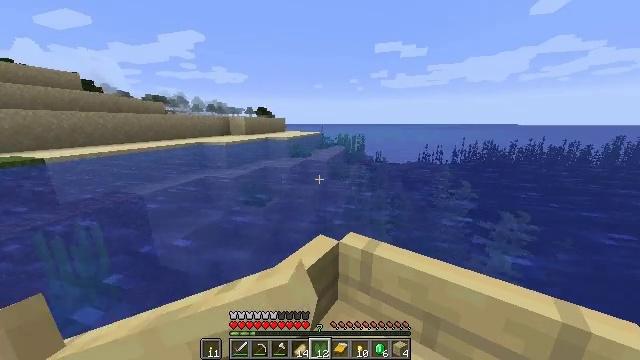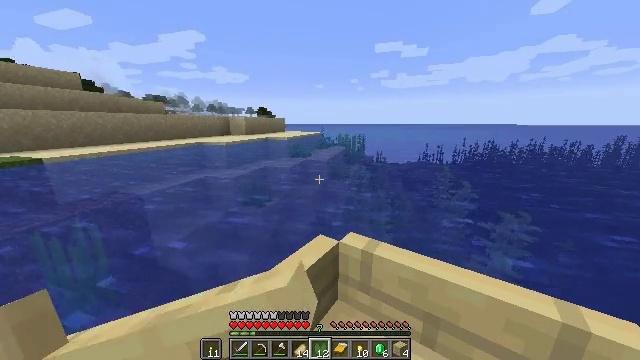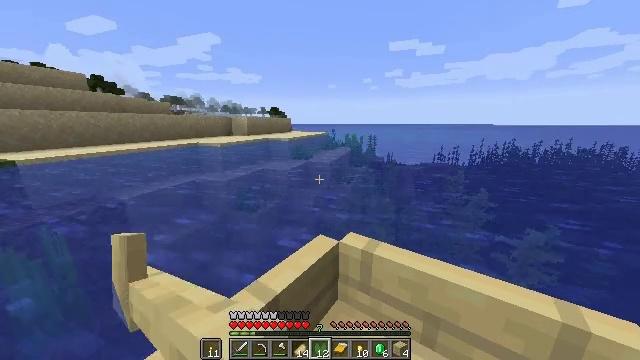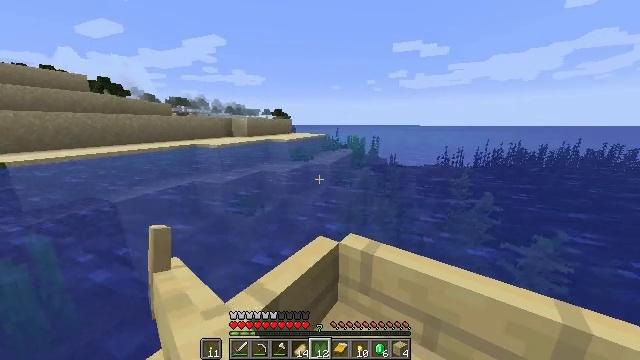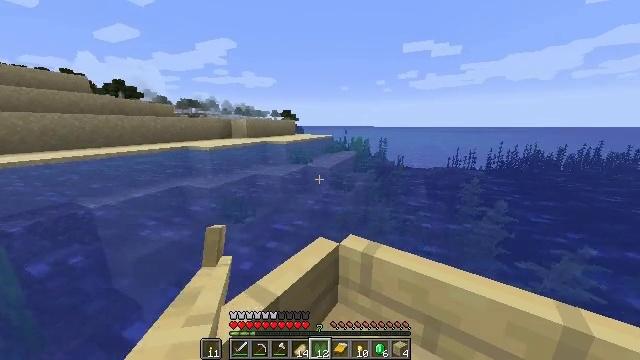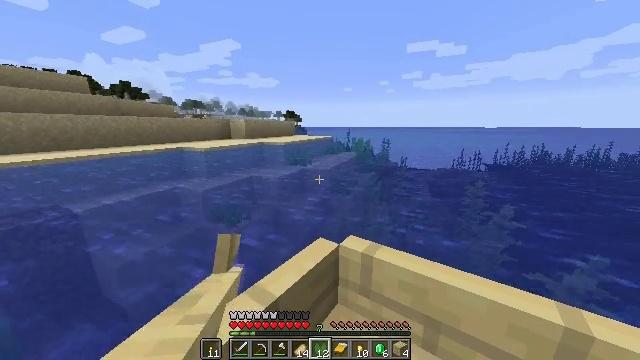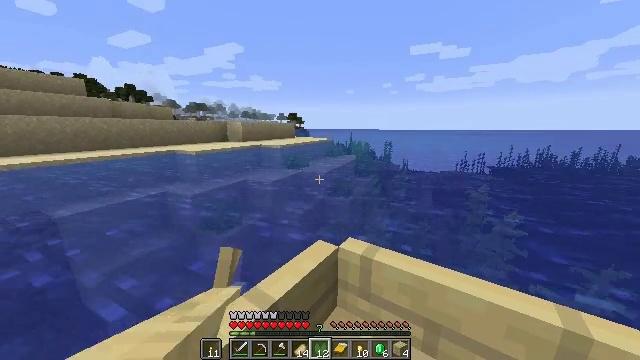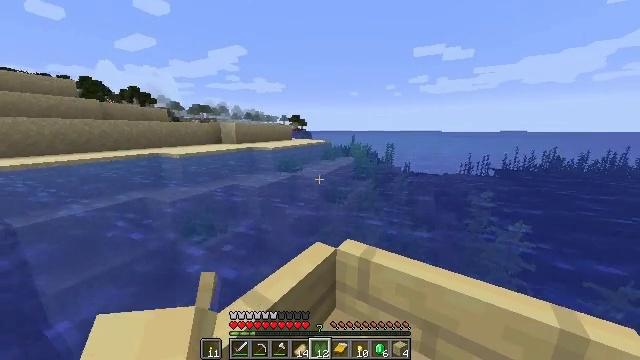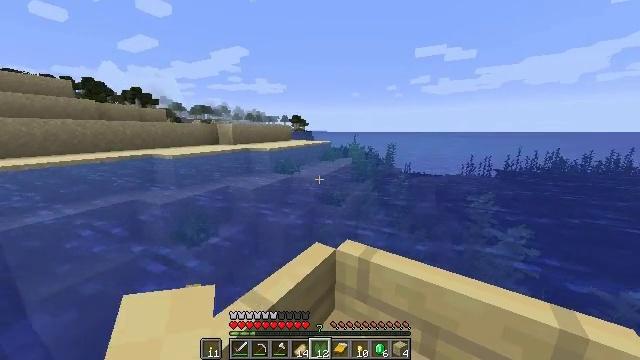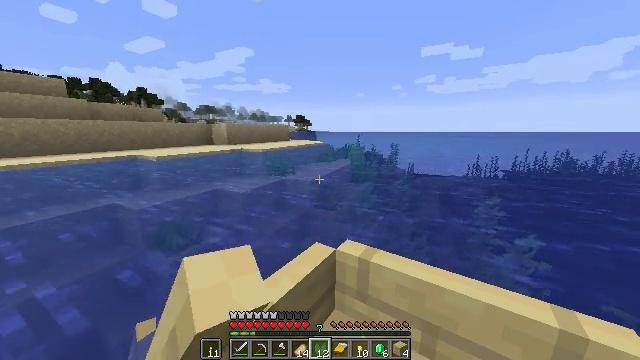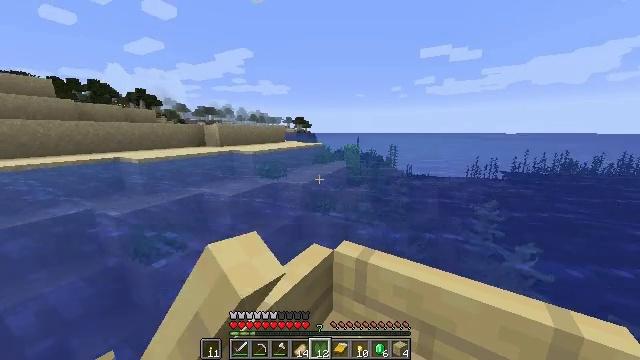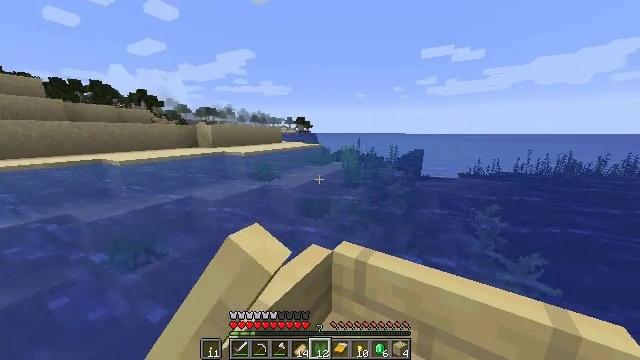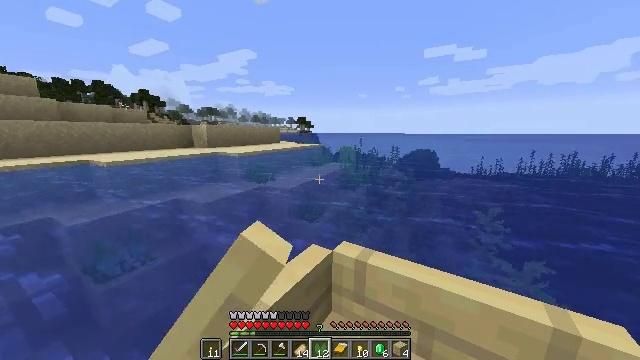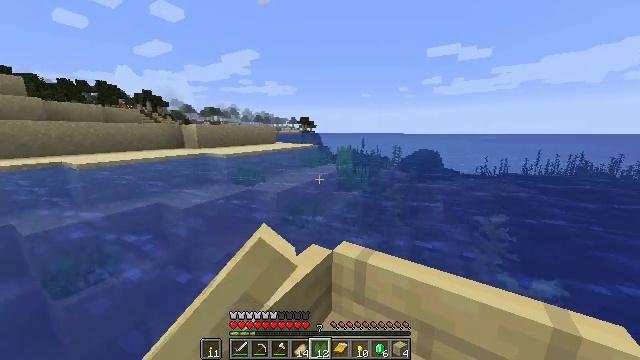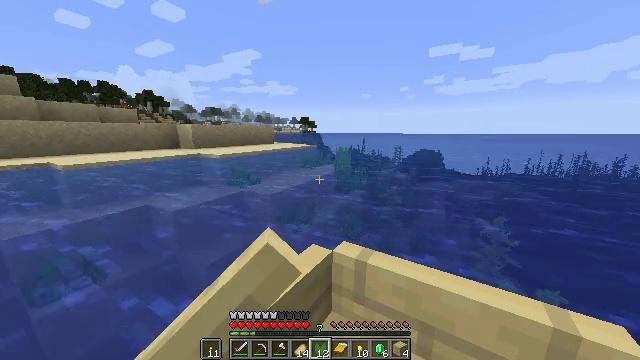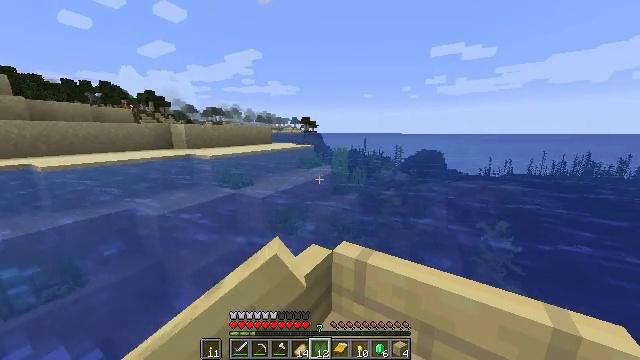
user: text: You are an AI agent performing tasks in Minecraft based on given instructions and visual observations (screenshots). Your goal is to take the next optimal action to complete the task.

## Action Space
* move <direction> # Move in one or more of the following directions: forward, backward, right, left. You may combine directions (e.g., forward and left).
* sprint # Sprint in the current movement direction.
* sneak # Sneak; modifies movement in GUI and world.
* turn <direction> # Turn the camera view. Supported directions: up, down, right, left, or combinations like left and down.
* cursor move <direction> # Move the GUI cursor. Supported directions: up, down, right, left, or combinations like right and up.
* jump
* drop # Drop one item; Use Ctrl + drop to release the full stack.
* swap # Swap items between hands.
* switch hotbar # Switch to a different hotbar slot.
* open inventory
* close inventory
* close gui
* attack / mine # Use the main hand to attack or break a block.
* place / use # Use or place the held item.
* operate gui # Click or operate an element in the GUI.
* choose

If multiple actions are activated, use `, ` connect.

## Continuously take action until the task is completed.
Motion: motion action
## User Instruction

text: Remove a lily pad from the inventory.
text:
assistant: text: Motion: move forward, sprint
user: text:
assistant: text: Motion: move forward, sprint
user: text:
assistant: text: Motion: move forward, sprint
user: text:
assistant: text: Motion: move forward, sprint
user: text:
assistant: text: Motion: move forward, sprint
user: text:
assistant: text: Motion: move forward, sprint
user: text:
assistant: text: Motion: move forward, sprint
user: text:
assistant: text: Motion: move forward, sprint
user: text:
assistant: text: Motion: move forward, sprint
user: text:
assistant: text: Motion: move forward, sprint
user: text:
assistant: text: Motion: move forward, sprint
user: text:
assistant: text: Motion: move forward, sprint
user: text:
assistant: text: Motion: move forward, sprint
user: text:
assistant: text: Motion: move forward, sprint
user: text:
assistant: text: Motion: move forward, sprint
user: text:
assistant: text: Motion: move forward, sprint
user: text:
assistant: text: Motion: move forward, sprint
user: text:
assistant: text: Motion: move forward, sprint
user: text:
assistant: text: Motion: move forward, sprint, turn left
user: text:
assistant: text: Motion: move forward and move left, sprint
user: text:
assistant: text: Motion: move forward and move left, sprint, turn left
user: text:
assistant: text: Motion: move forward, sprint
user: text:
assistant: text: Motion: move forward, sprint
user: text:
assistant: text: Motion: move forward, sprint
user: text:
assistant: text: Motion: move forward, sprint
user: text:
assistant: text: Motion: move forward, sprint
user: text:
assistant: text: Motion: move forward, sprint
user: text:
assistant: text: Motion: move forward, sprint
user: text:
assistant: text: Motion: move forward, sprint
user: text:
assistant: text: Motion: move forward, sprint